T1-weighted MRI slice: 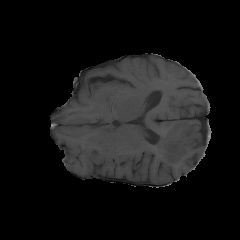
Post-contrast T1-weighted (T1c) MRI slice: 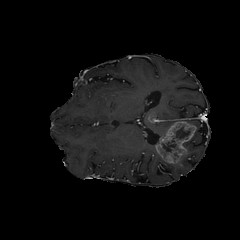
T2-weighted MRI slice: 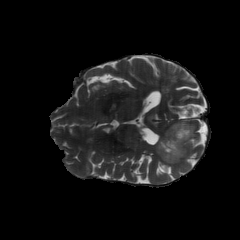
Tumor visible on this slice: yes